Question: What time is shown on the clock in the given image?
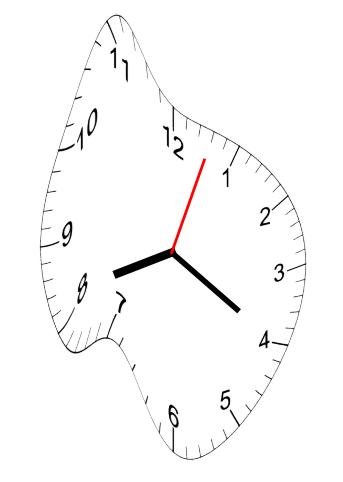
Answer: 08:20:03